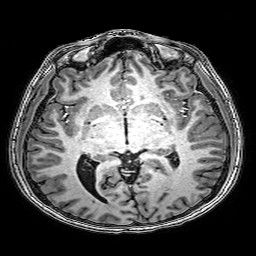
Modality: T1w
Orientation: coronal
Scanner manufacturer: philips
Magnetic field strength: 3 T
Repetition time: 0.0096 s
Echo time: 0.0046 s